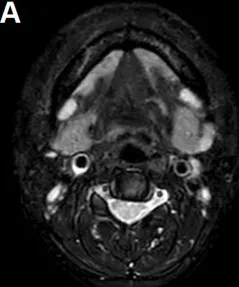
Facial MRI before treatment:. Fat-suppressed T2-weighted images showed that the submandibular glands were diffusely enlarged, and ,hypointense.
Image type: radiology (mri)